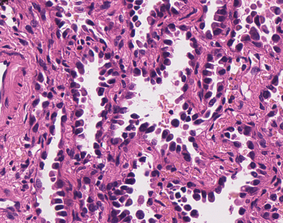
Tumor epithelial tissue: yes
Tumor-associated stroma tissue: yes
Normal tissue: no